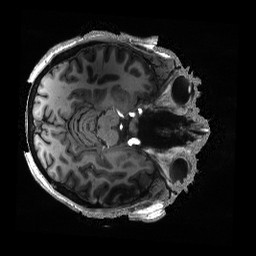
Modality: T1w
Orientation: axial
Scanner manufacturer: siemens
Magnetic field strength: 7 T
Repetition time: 3.82 s
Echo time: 0.00172 s